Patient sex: M
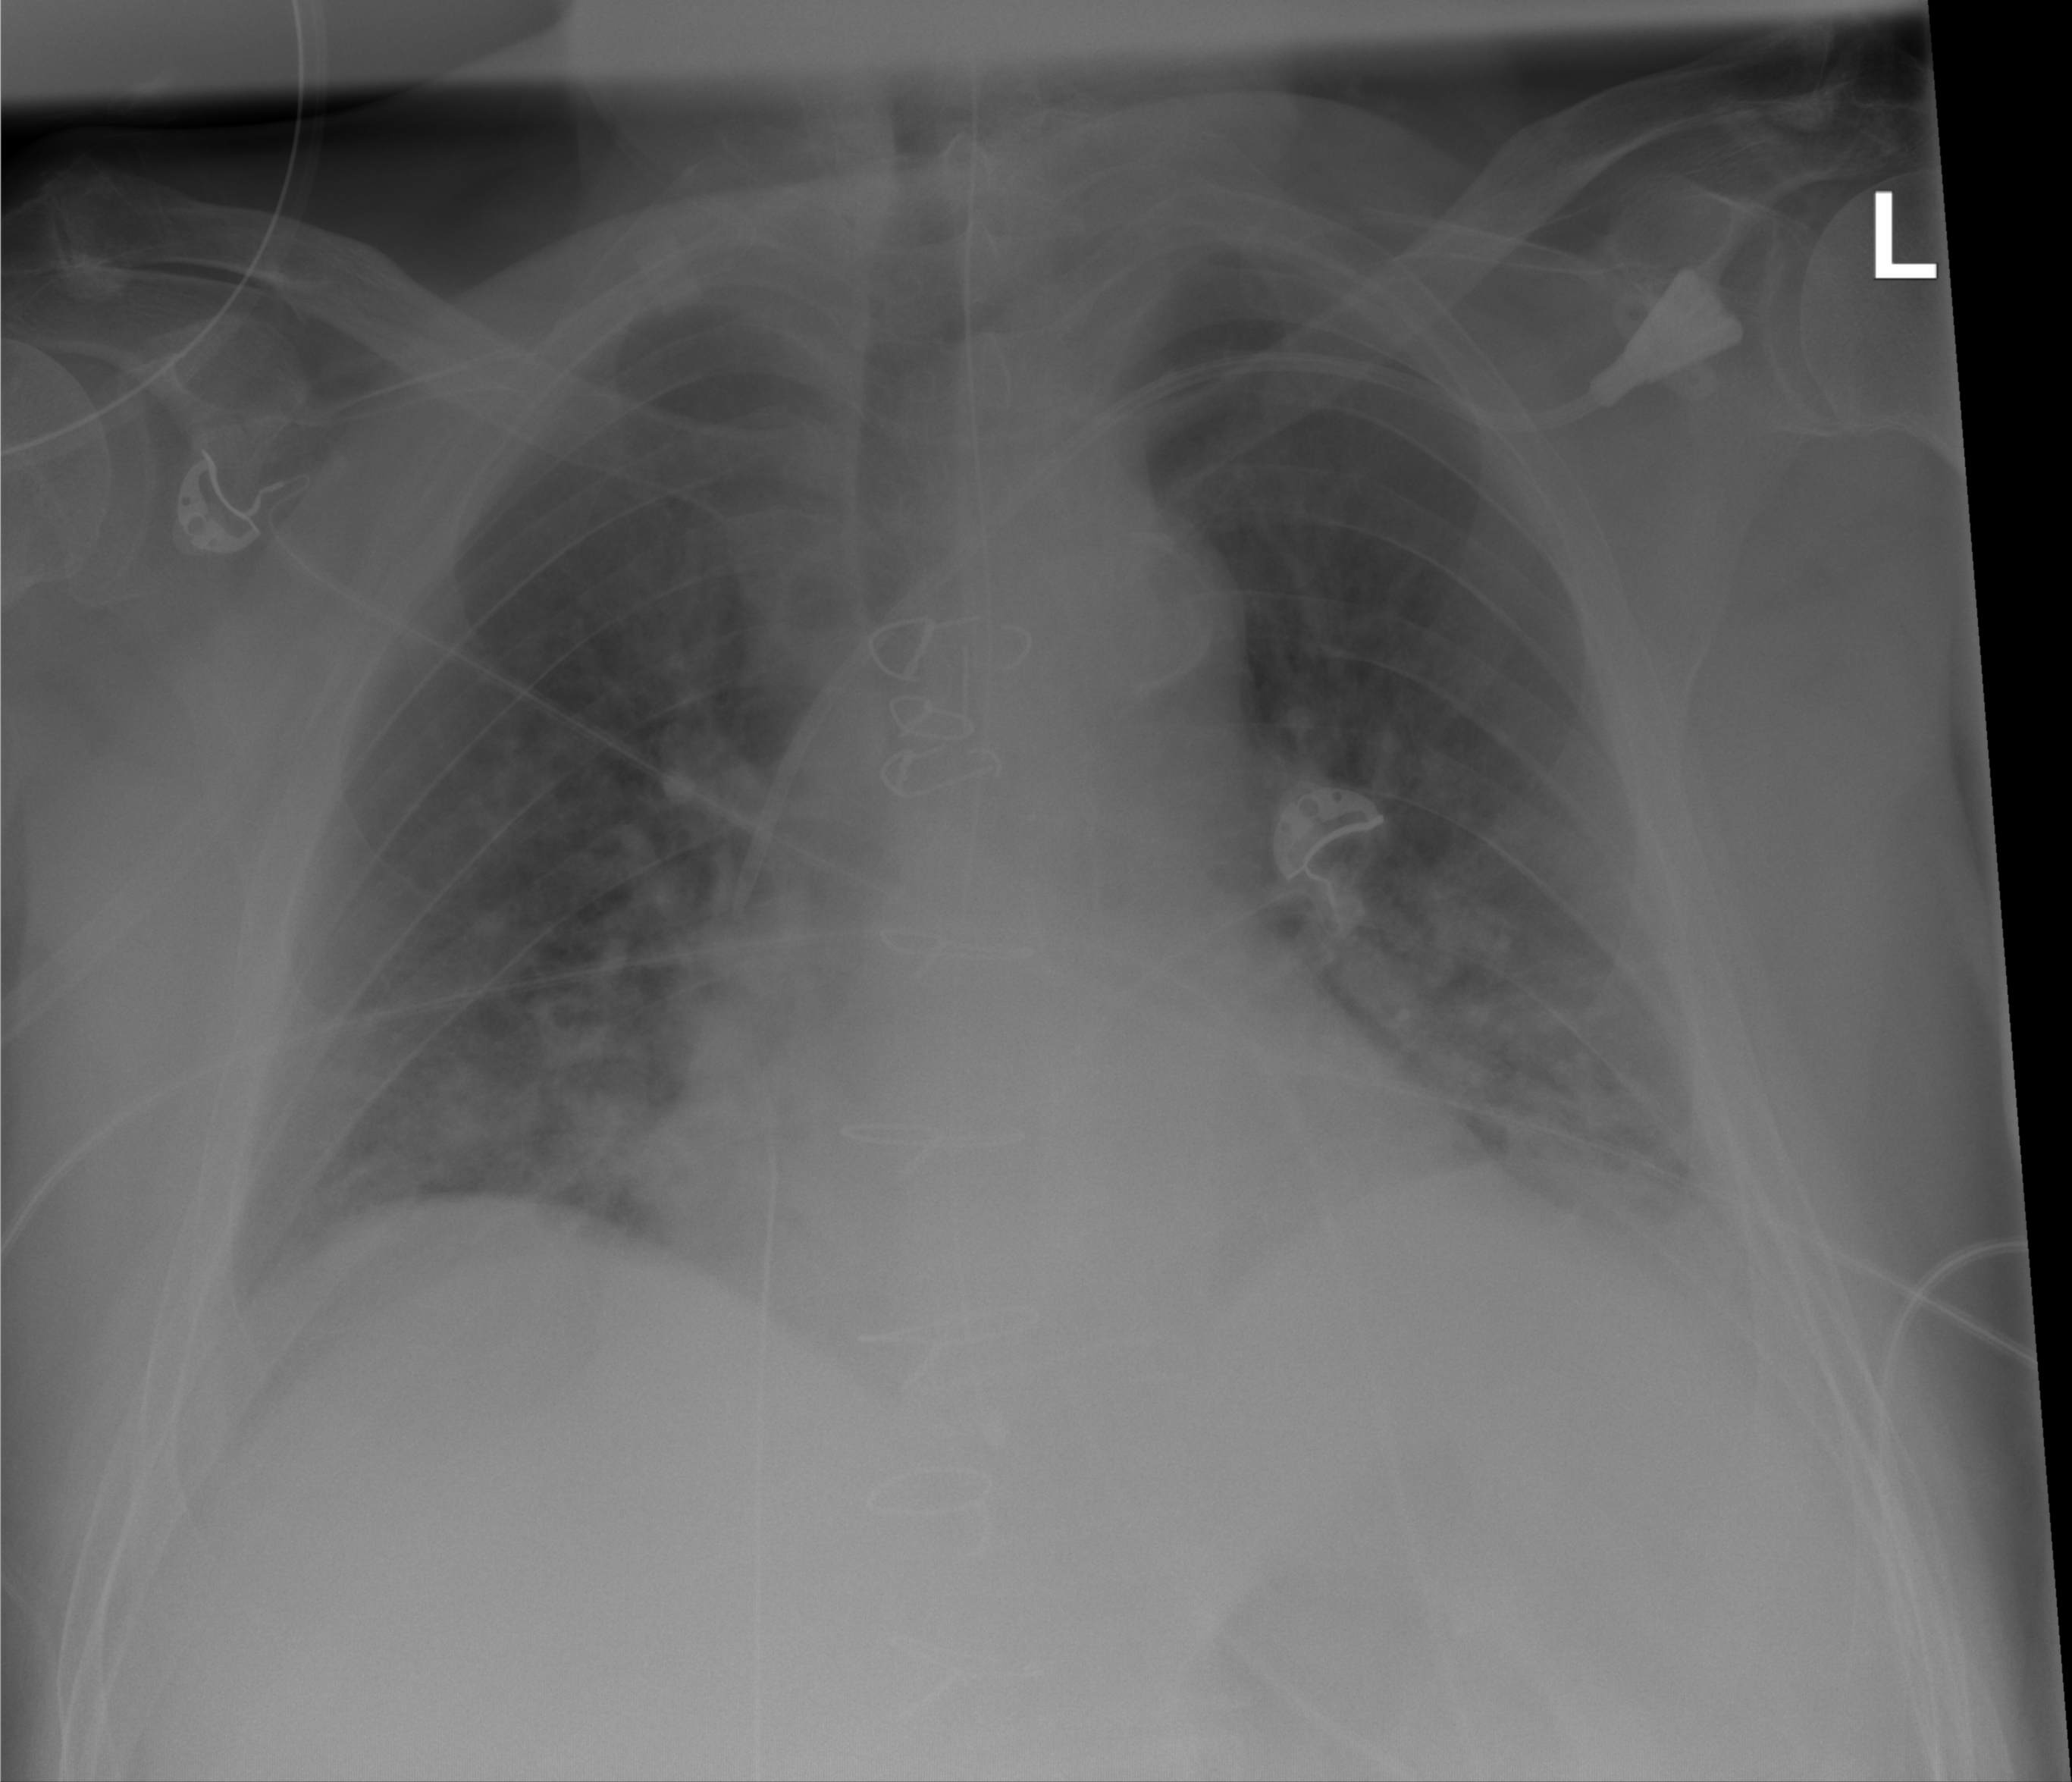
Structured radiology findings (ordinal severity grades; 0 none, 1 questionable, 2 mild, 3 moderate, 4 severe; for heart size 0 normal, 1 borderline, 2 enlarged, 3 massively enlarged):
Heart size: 0
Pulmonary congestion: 2
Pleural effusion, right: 0
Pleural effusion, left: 2
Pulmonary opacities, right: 2
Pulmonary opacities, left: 2
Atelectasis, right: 2
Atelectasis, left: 2